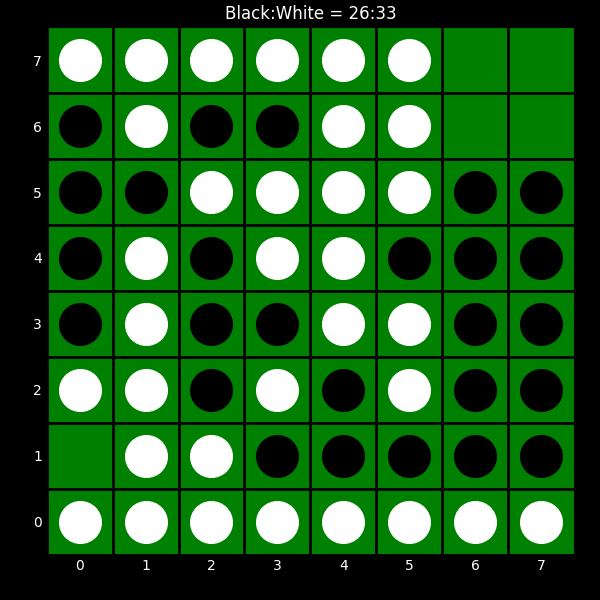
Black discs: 26
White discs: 33